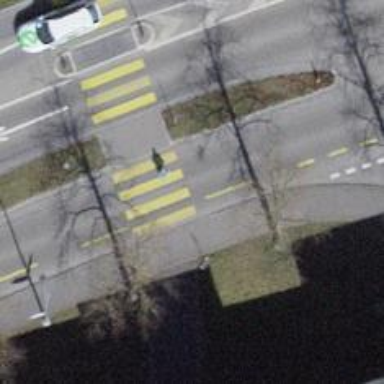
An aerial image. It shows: Traffic island located on footway.